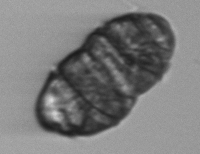
Label: Margalefidinium